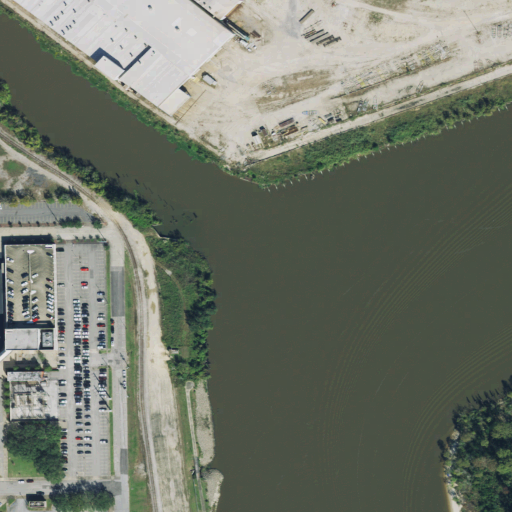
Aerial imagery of valley in Texas named Brakes Bayou containing high intensity development, open water, medium intensity development, low intensity development, open development, woody wetlands, barren land, and herbaceous wetlands